Question: This isn't a problem question, its a noob question.
So I need to activate animations on demand using as3, here's the setup I have:

So I don't know how I can manipulate each tween, I'm using .stop to make everything stop but how can I play only one of those tweens?
Also to note is that those are all inside of a MovieClip object.
I know this is a biginer question but I tried a lot of ways to do it and I can't seem to trigger the animation by name. if I use 'rollLeft.play();' it doesn't recognize the rollLeft.
Thanks in advance.
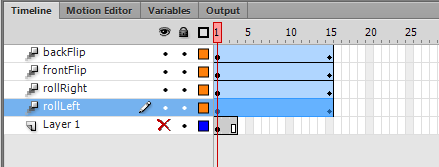
Answer: You need to put each one of those tweens into its own MovieClip. So your main timeline will only have one frame with those four MovieClips.
To address each individual MovieClip, you need to give them instance names (select the clip on the stage and give it an instance name in the Properties panel).
Then you can do 'rollLeft.stop();', or 'backFlip,play();', or 'rollRight.gotoAndPlay(5);', etc.